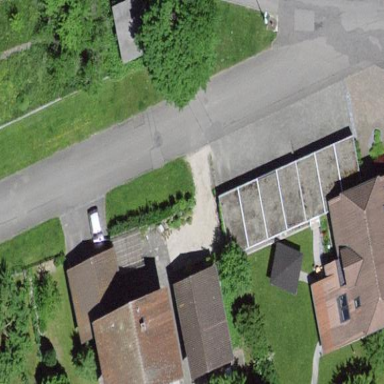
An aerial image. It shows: Garage.